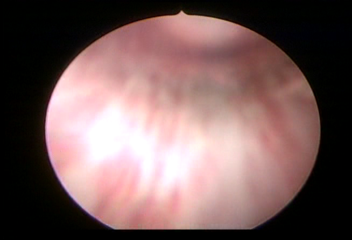
Modality: WLC
Class: Normal mucosa
Bladder cancer association: No